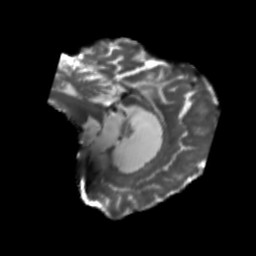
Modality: T2w
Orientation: sagittal
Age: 71
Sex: female
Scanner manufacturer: siemens
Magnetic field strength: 3 T
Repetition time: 5.47 s
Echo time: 0.0854 s